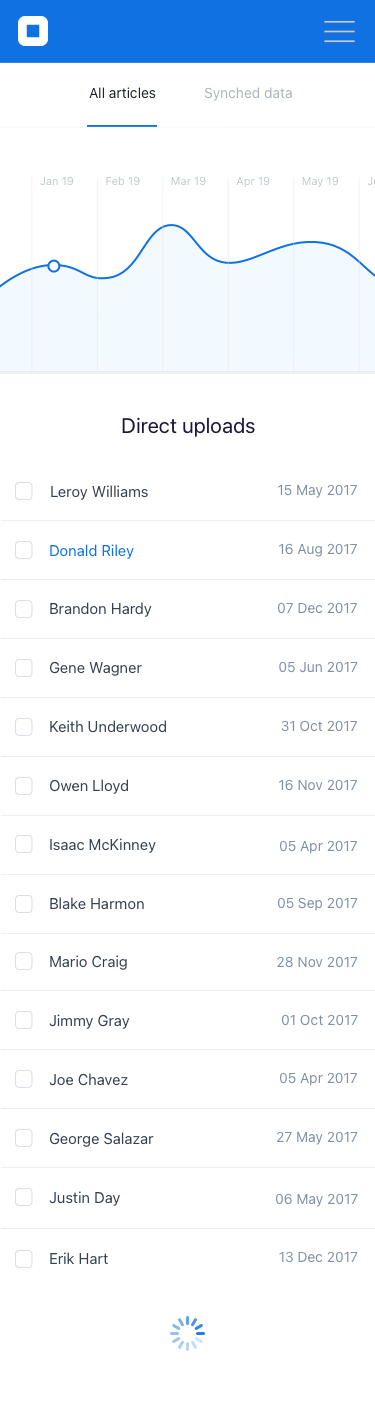
Text in this UI design:
13 Dec 2017
15 May 2017
16 Aug 2017
16 Nov 2017
07 Dec 2017
05 Apr 2017
05 Jun 2017
05 Sep 2017
31 Oct 2017
28 Nov 2017
01 Oct 2017
05 Apr 2017
27 May 2017
06 May 2017
Owen Lloyd
Isaac McKinney
Gene Wagner
Blake Harmon
Keith Underwood
Mario Craig
Jimmy Gray
Joe Chavez
George Salazar
Justin Day
Erik Hart
Brandon Hardy
Donald Riley
Leroy Williams
Direct uploads
Jan 19
Feb 19
Mar 19
Apr 19
May 19
Jun 19
All articles
Synched data